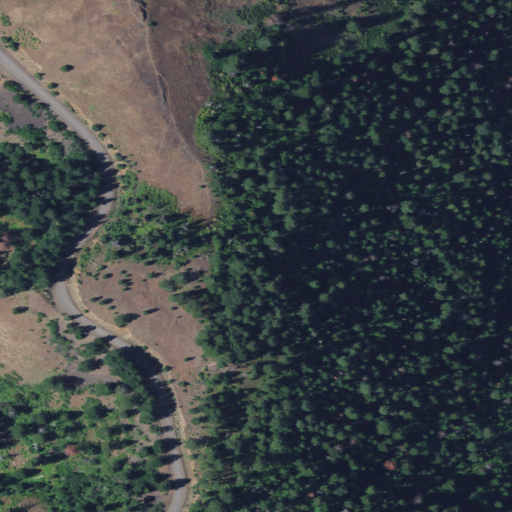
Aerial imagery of ridge(s) in Oregon named Indian Ridge containing evergreen forest, open development, grassland, low intensity development, and shrub